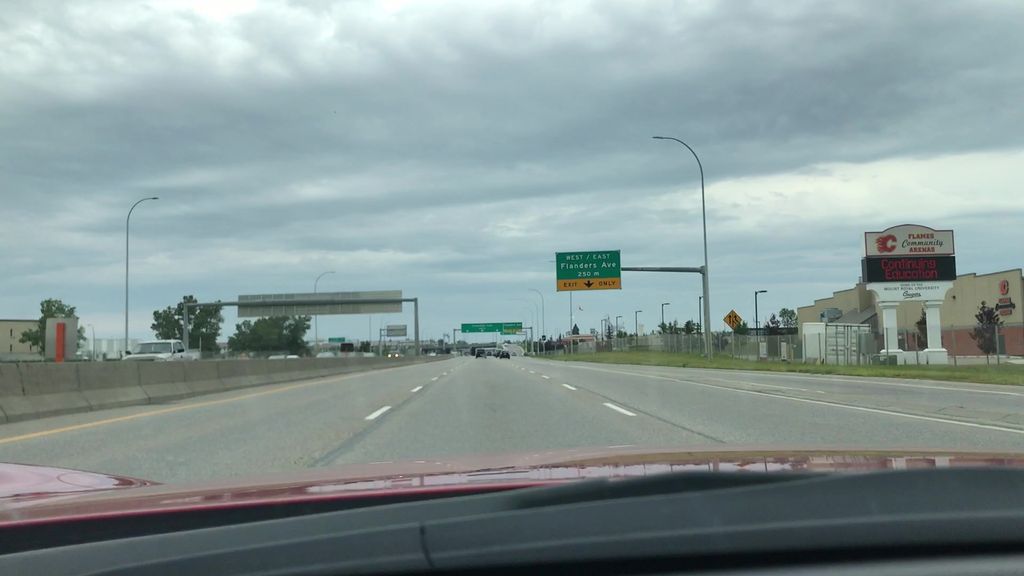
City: calgary